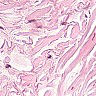
Metastatic tissue present: no